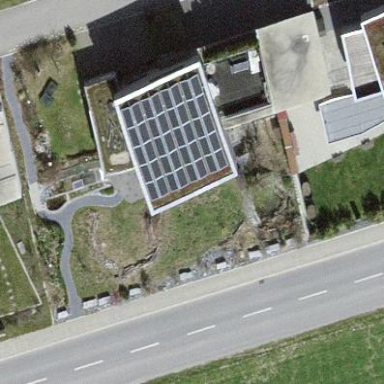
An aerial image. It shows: Solar power generator using photovoltaic method with solar photovoltaic panel types.